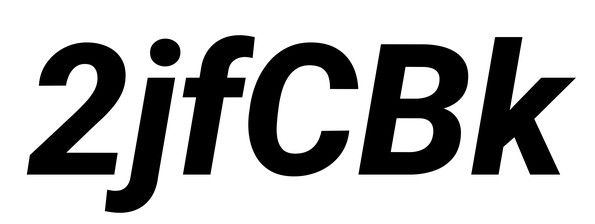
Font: Roboto-Italic_ExtraBold_Italic